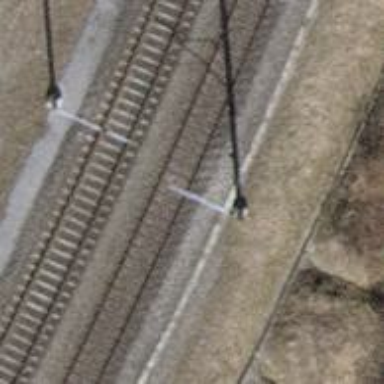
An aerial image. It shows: Milestone along the railway track with catenary mast.